Interaction volume radius: 10 \u00c5
Interaction volume height: 20 \u00c5
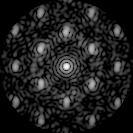
Disorder parameter: 0.4489